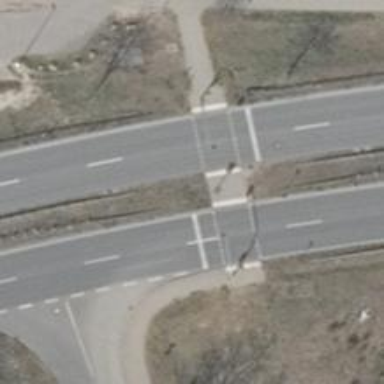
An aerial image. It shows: Crossing with traffic signals.